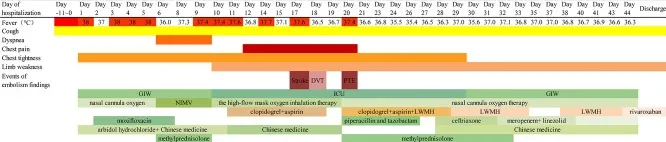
Timeline of disease course according to days from admission, and days of follow-up from February 13 to March 27, 2020. ICU, intensive care unit; GIW, general isolation ward; NIMV, non-invasive mechanical ventilation; LMWH, low-molecular-weight heparin; DVT, deep venous thrombosis; PTE: pulmonary thromboembolism.
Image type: chart (chart)